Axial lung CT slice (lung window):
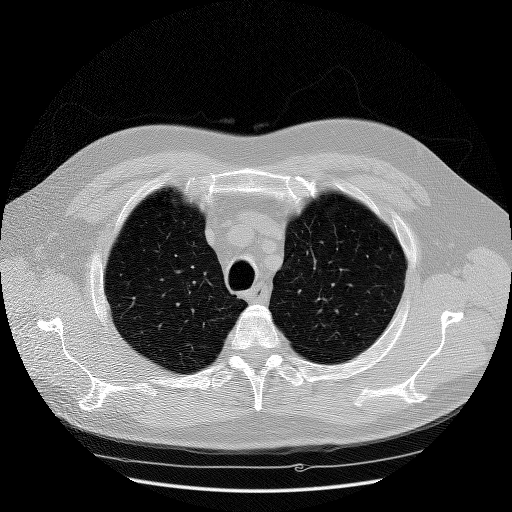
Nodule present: no